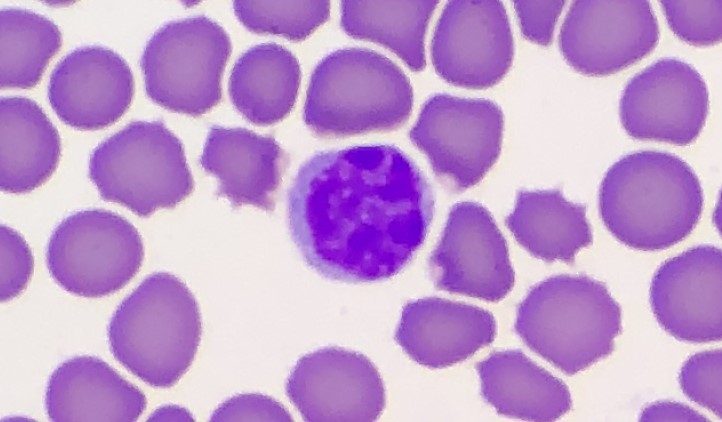
White blood cell type: Lymphocyte